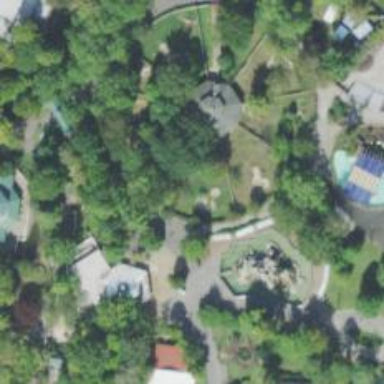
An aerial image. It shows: Attraction spot for tourism.